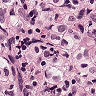
Metastatic tissue present: yes